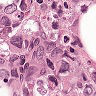
Metastatic tissue present: yes